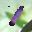
Label: 1